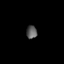
Tissue: prostate
Cell type: Myeloid cells
Senescence score: 0.3297
Nuclear area (px): 136
Mean DAPI intensity: 91.779